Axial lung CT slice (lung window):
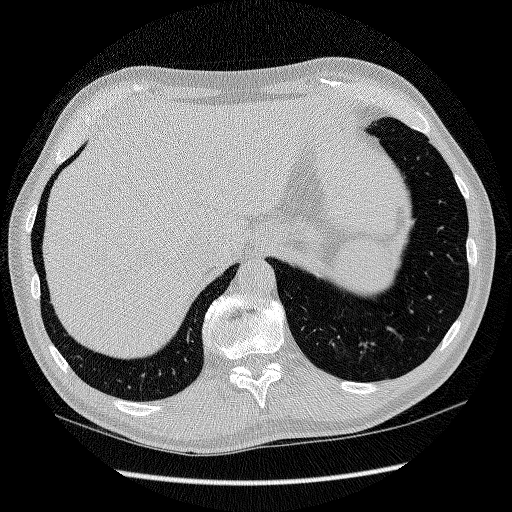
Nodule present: no